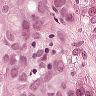
Metastatic tissue present: yes